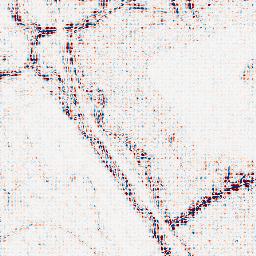
Category: wavelet
Decomposition family: wavelet_biorthogonal
Decomposition parameters: wavelet: bior2.4
level: 2
Upsampling method: sinc_blackman
Upsampling parameters: scale: 4
kernel_size: 4
Upsampling scale: 4